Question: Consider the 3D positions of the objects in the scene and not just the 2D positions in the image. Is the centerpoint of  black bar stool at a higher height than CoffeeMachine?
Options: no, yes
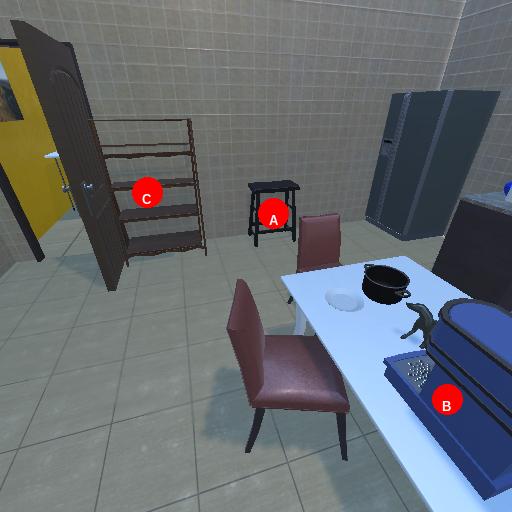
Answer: no